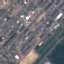
Label: Industrial